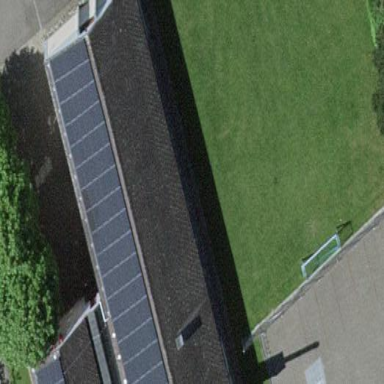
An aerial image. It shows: School building.